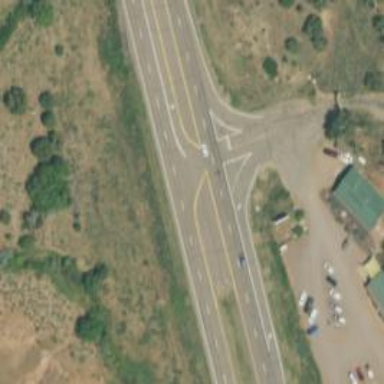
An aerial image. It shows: Trunk link highway.